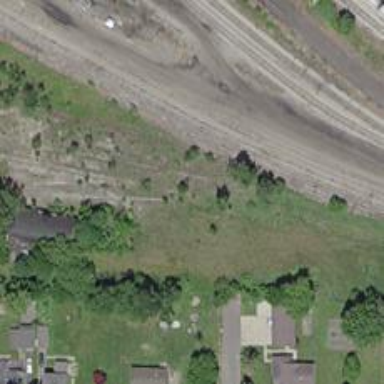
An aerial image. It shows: Abandoned railway yard.